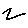
Label: zigzag